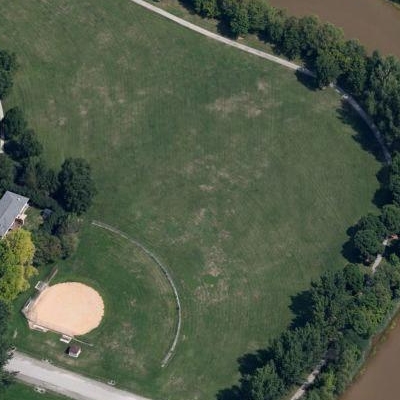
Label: aGrass